Interaction volume radius: 5 \u00c5
Interaction volume height: 20 \u00c5
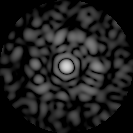
Disorder parameter: 0.8312